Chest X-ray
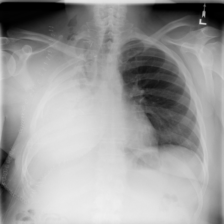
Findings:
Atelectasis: negative
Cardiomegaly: negative
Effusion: negative
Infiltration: negative
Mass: negative
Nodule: negative
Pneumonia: negative
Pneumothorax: negative
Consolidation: negative
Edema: negative
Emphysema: negative
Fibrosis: negative
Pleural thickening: negative
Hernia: negative